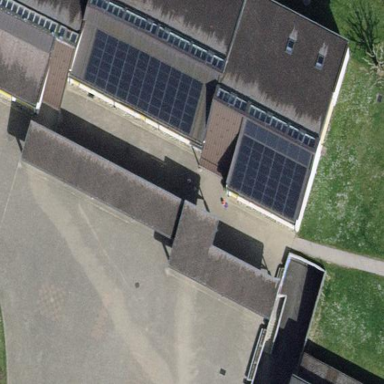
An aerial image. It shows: School building.